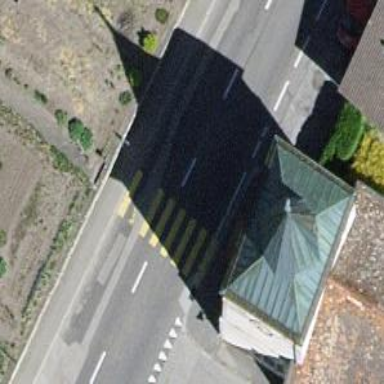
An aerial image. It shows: Marked crossing on the road.